Question: I'm drawing charts with d3.js.
Is it possible to add radial gradients to donut chart, how on this picture?
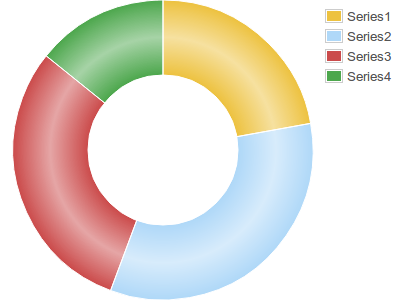
Answer: Assuming the arc parts are path elements that are filled you can use a radial gradient to get that result.
See <URL>, we can reuse the example to arrive at:
'''
var dataset = {
apples: [53245, 28479, 19697, 24037, 40245],
};
var width = 460,
height = 300,
radius = Math.min(width, height) / 2;
var color = d3.scale.category20();
var pie = d3.layout.pie()
.sort(null);
var arc = d3.svg.arc()
.innerRadius(radius - 100)
.outerRadius(radius - 50);
var svg = d3.select("body").append("svg")
.attr("width", width)
.attr("height", height)
.append("g")
.attr("transform", "translate(" + width / 2 + "," + height / 2 + ")");
var grads = svg.append("defs").selectAll("radialGradient").data(pie(dataset.apples))
.enter().append("radialGradient")
.attr("gradientUnits", "userSpaceOnUse")
.attr("cx", 0)
.attr("cy", 0)
.attr("r", "100%")
.attr("id", function(d, i) { return "grad" + i; });
grads.append("stop").attr("offset", "15%").style("stop-color", function(d, i) { return color(i); });
grads.append("stop").attr("offset", "20%").style("stop-color", "white");
grads.append("stop").attr("offset", "27%").style("stop-color", function(d, i) { return color(i); });
var path = svg.selectAll("path")
.data(pie(dataset.apples))
.enter().append("path")
.attr("fill", function(d, i) { return "url(#grad" + i + ")"; })
.attr("d", arc);
'''
Jsfiddle: <URL>